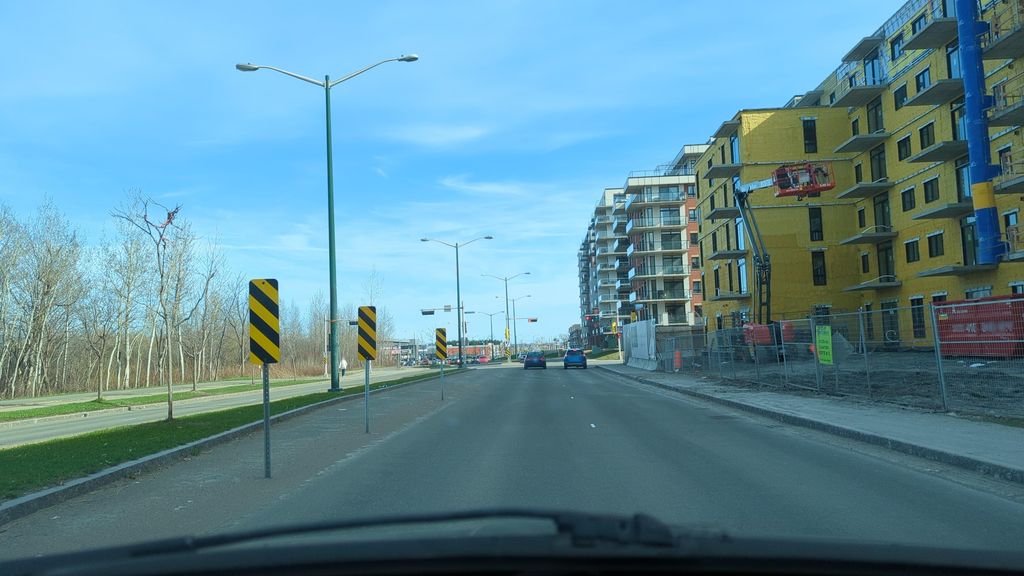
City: quebec_city